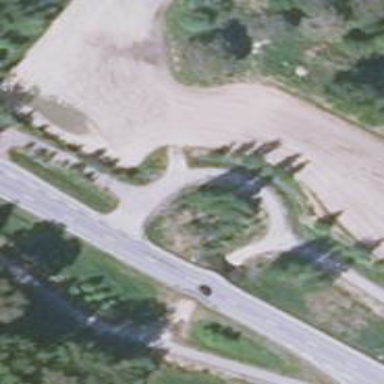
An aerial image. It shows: Cycleway.